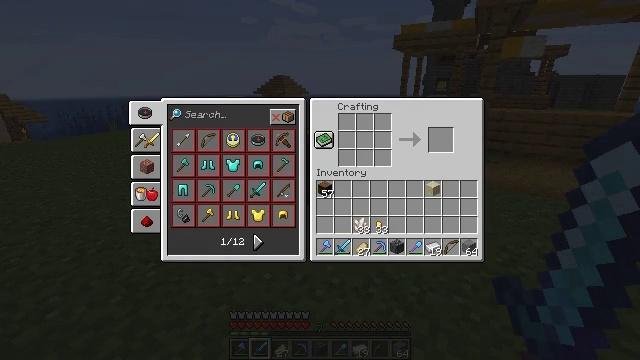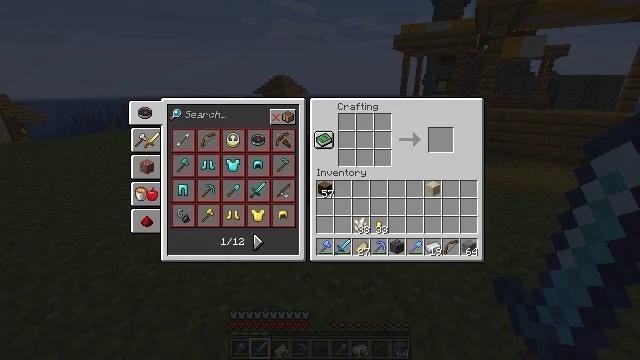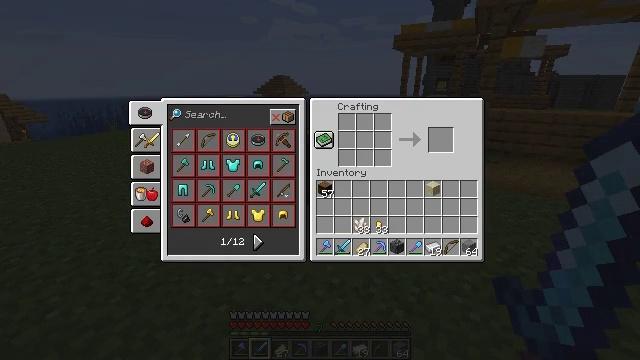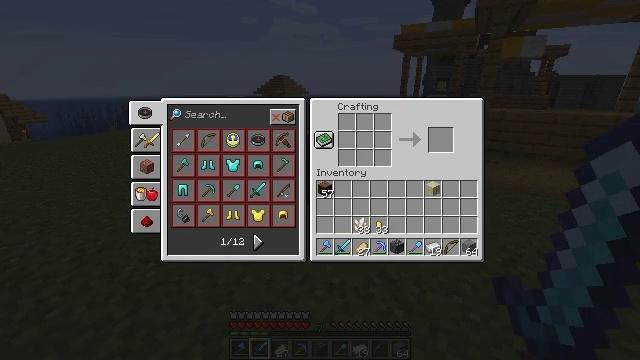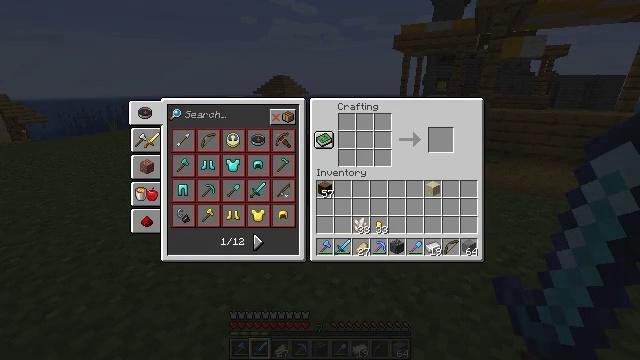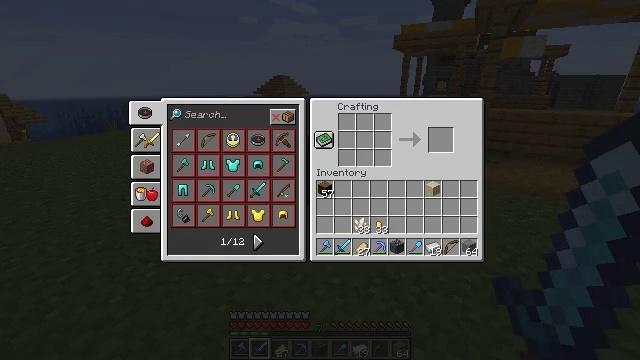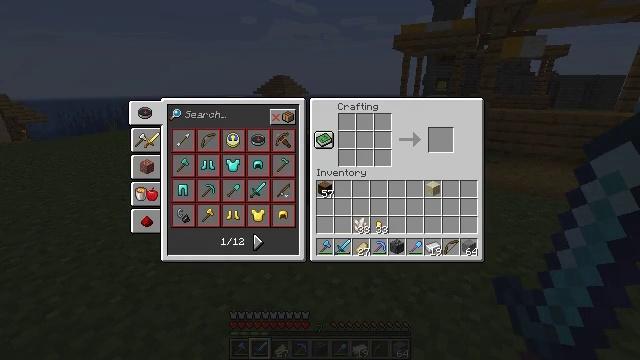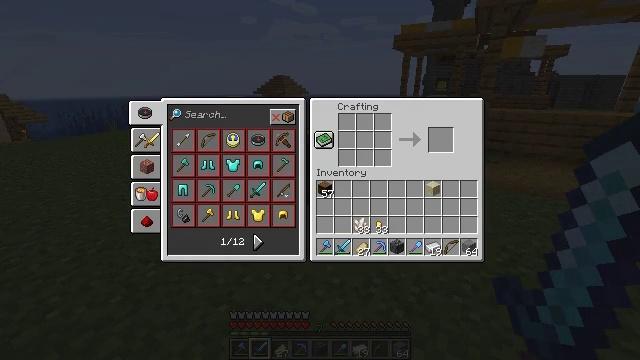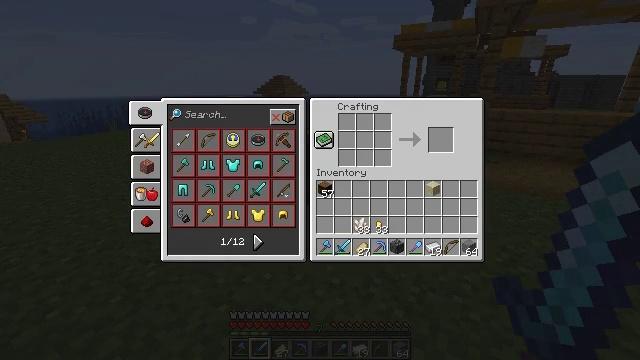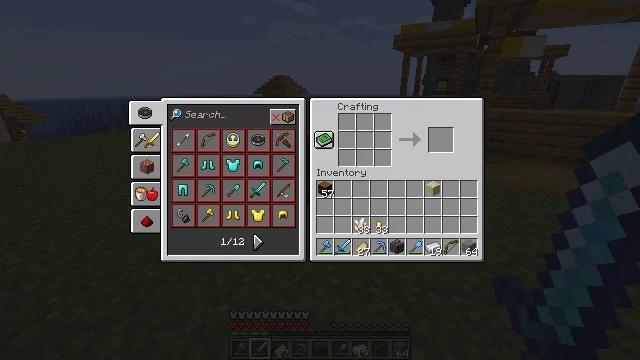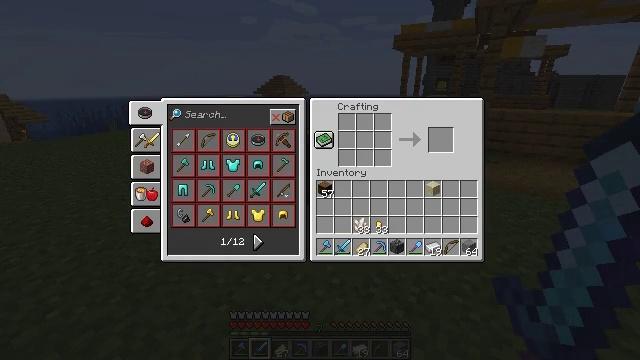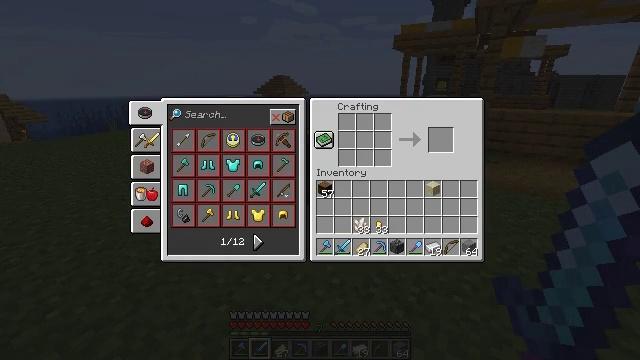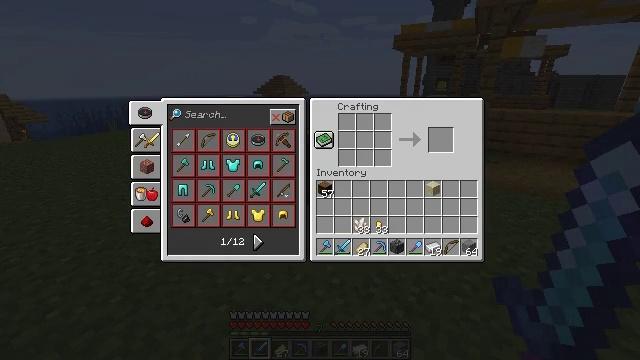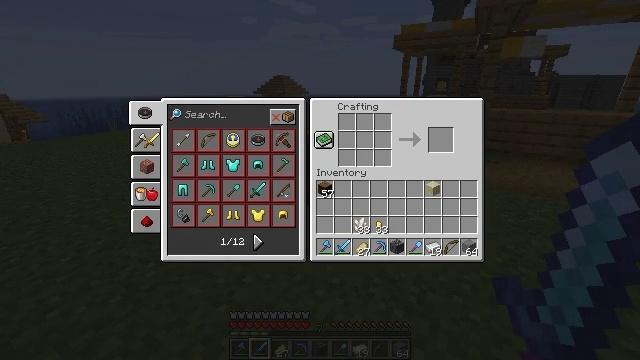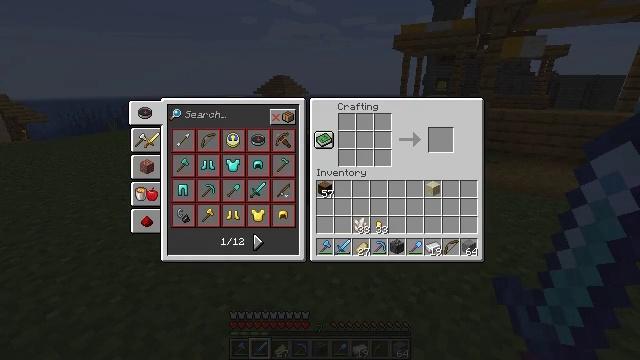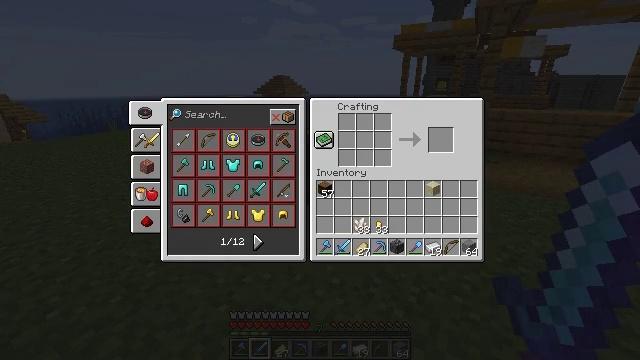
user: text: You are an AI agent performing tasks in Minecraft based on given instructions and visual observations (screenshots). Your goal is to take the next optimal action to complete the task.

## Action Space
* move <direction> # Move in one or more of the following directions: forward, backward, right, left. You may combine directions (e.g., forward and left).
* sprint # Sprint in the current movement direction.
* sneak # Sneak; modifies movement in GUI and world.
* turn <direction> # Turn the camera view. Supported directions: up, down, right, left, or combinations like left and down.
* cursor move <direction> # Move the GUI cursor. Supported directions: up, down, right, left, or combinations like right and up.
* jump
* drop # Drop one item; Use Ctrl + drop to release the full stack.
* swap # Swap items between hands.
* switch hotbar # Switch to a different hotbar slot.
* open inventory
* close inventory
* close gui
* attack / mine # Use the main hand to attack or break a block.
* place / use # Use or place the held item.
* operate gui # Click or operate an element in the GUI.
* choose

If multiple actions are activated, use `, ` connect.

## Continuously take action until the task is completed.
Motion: motion action
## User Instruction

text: Combine iron ingots in a crafting table to create an iron trapdoor.
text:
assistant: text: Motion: no_op
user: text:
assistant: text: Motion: no_op
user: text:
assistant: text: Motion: no_op
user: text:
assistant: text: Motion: no_op
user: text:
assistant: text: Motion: no_op
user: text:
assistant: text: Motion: no_op
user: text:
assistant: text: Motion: no_op
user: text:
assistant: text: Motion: no_op
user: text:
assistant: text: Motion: no_op
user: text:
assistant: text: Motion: no_op
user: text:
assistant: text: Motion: no_op
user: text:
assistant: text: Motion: no_op
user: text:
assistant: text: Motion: no_op
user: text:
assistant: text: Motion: no_op
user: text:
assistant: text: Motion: no_op
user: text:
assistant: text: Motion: no_op
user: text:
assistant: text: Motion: no_op
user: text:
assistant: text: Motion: no_op
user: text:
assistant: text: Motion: no_op
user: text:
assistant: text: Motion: no_op
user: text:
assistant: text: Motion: no_op
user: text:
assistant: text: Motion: no_op
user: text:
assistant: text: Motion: no_op
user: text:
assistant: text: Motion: no_op
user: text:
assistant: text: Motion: no_op
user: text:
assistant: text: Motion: no_op
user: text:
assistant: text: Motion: no_op
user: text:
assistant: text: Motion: no_op
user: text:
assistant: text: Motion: no_op
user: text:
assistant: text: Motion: no_op